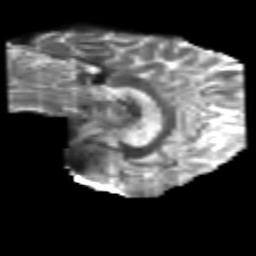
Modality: T2w
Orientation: sagittal
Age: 35
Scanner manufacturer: philips
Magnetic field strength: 3 T
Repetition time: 8.611 s
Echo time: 0.1268 s